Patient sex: M
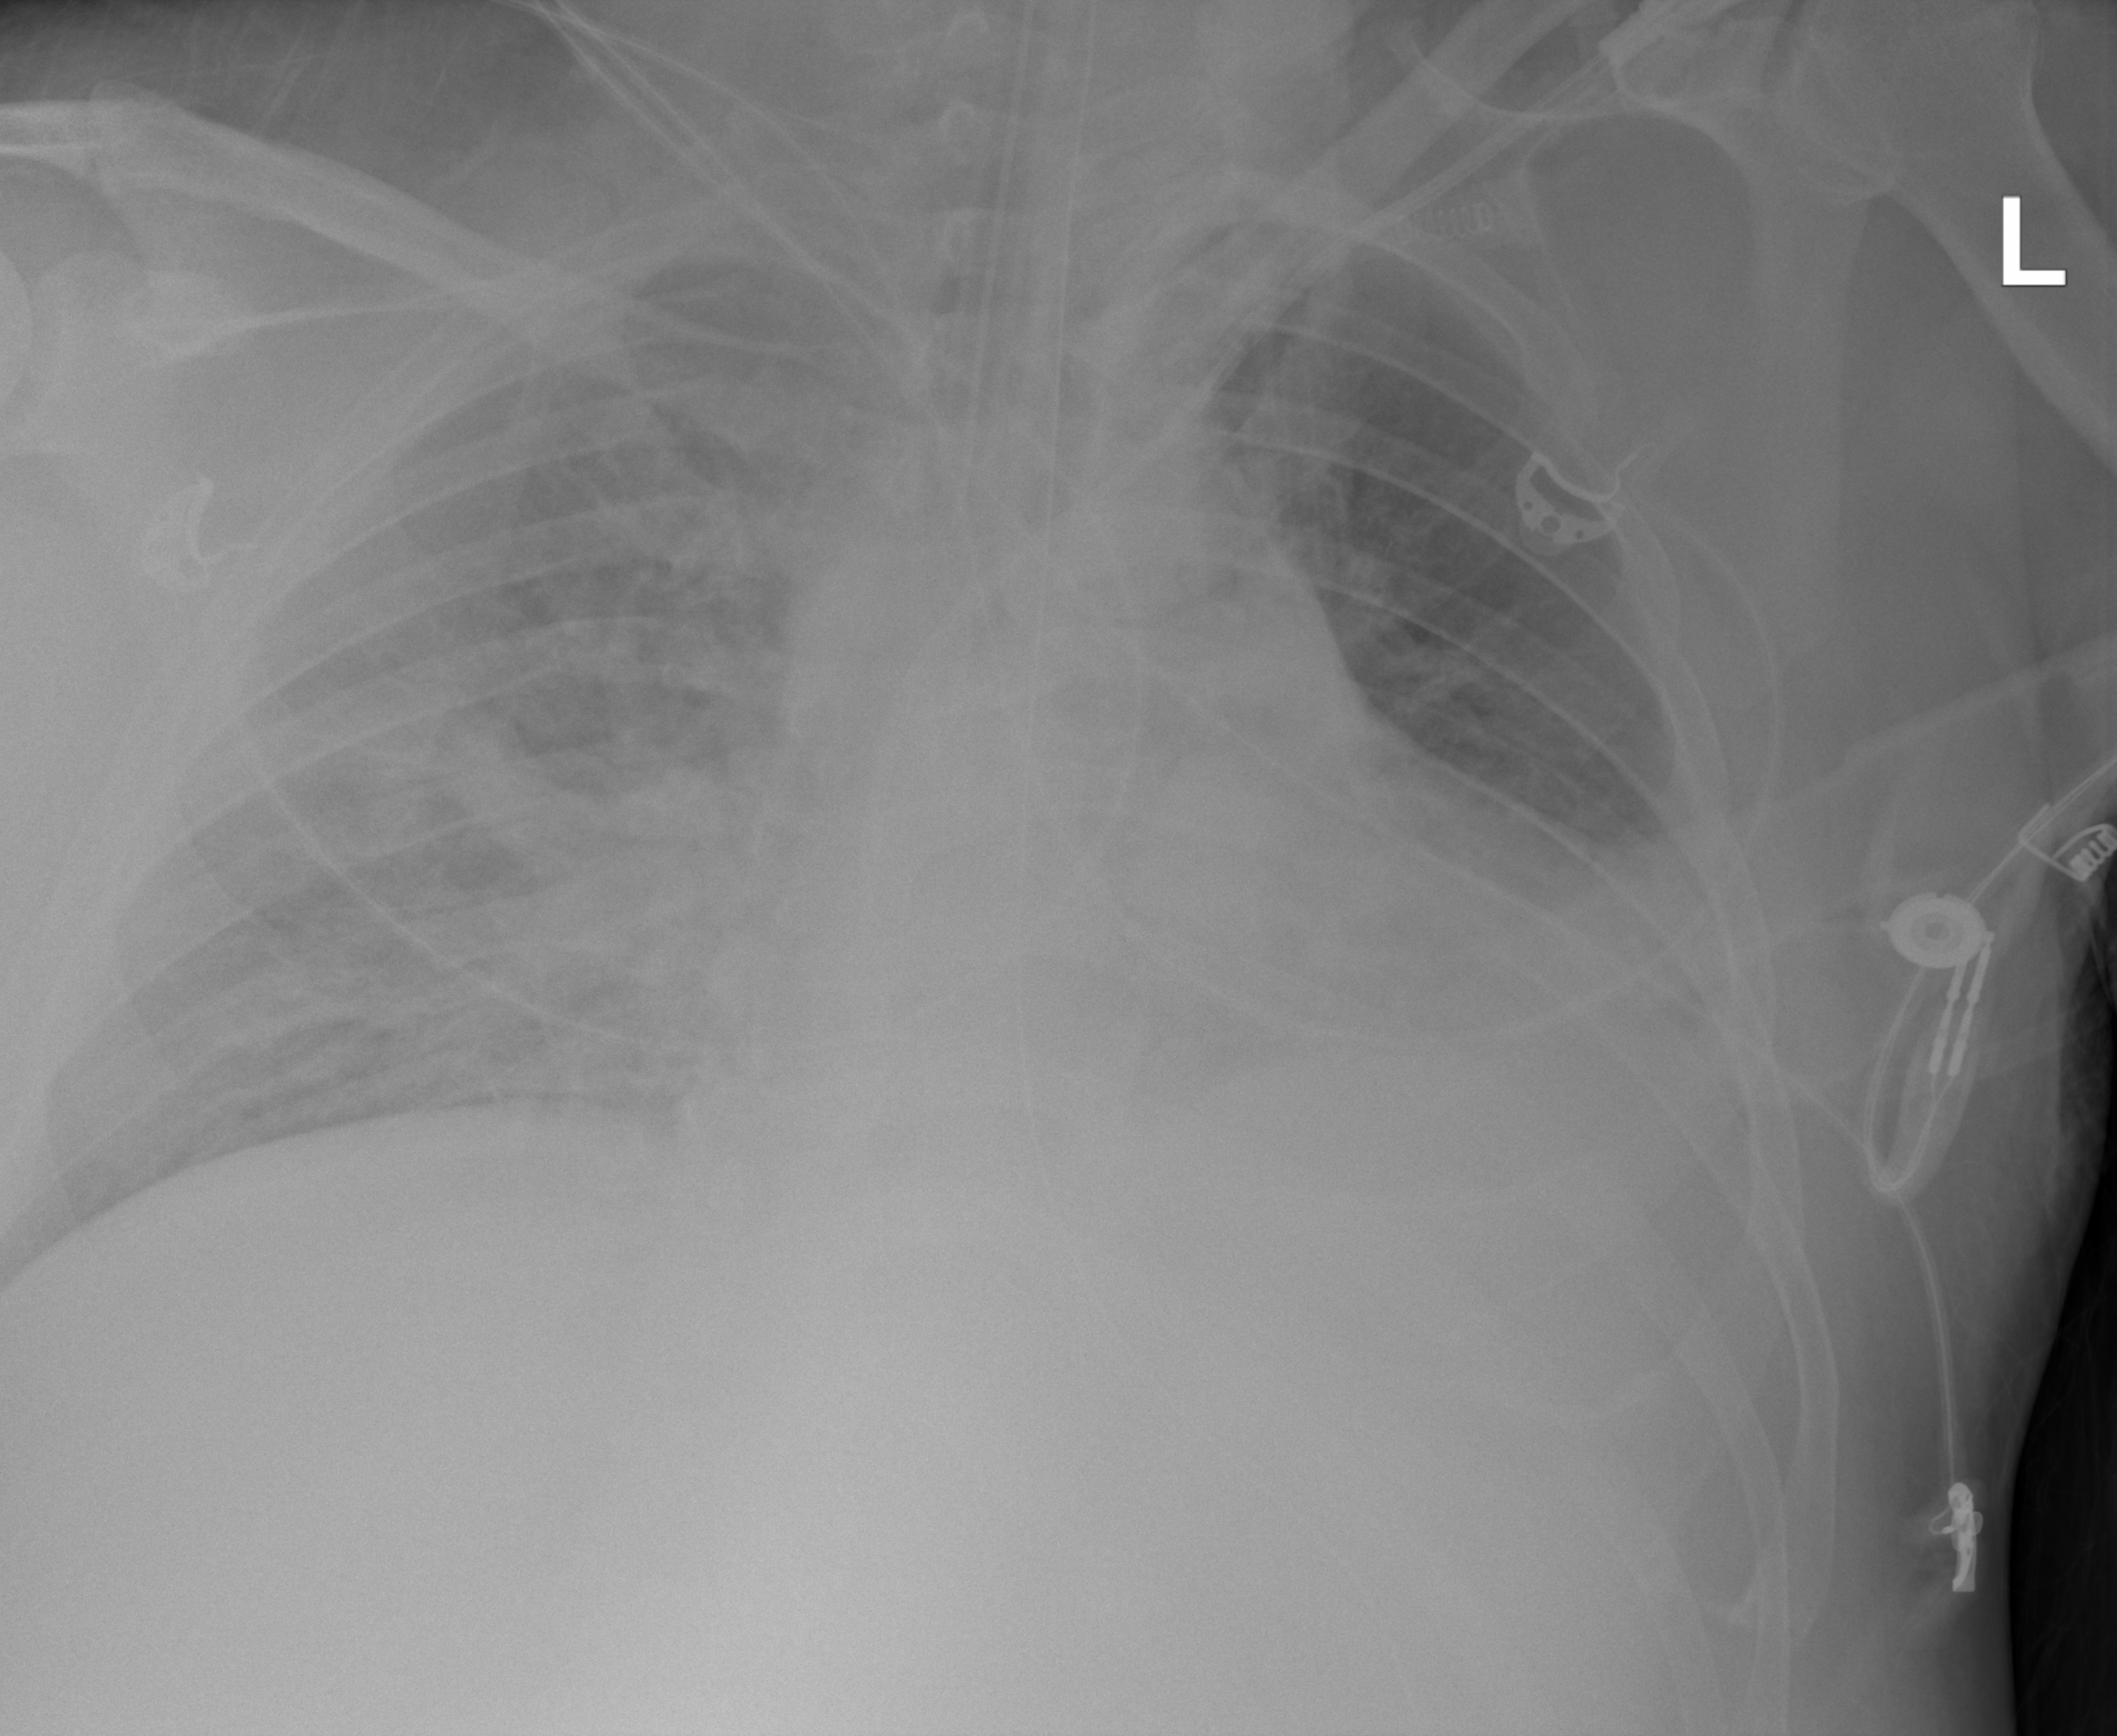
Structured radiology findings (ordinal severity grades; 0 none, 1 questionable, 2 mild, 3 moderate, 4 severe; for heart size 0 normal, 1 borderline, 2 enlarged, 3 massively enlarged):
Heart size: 1
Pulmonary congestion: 2
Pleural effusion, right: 0
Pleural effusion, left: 2
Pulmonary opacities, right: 2
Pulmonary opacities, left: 0
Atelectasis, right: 0
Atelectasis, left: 3